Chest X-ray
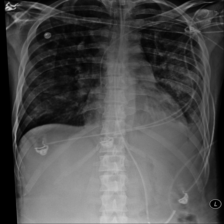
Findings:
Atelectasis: negative
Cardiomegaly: negative
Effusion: negative
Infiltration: positive
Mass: negative
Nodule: negative
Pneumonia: negative
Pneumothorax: negative
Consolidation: negative
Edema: negative
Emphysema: negative
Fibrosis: negative
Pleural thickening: negative
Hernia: negative